Question: I'm trying to show a graph in openERP with two fields:
this is the View.XML :
'''
<record model="ir.ui.view" id="id_view_contact">
<field name="name">test.base.graph.view1</field>
<field name="model">test.base</field>
<field name="type">graph</field>
<field name="arch" type="xml">
<graph string="contacts" type="bar" >
<field name="code"/>
<field name="value" operator="*"/>
</graph>
</field>
</record>
'''
and this is the python file of the module:
'''
'code':fields.char("Code",size=64, required=True),
'value':fields.char("Name",size=128, required=True),
'''
but when showing the graph, openerp get just the , and show 0 for all the
this is what showing openerp:

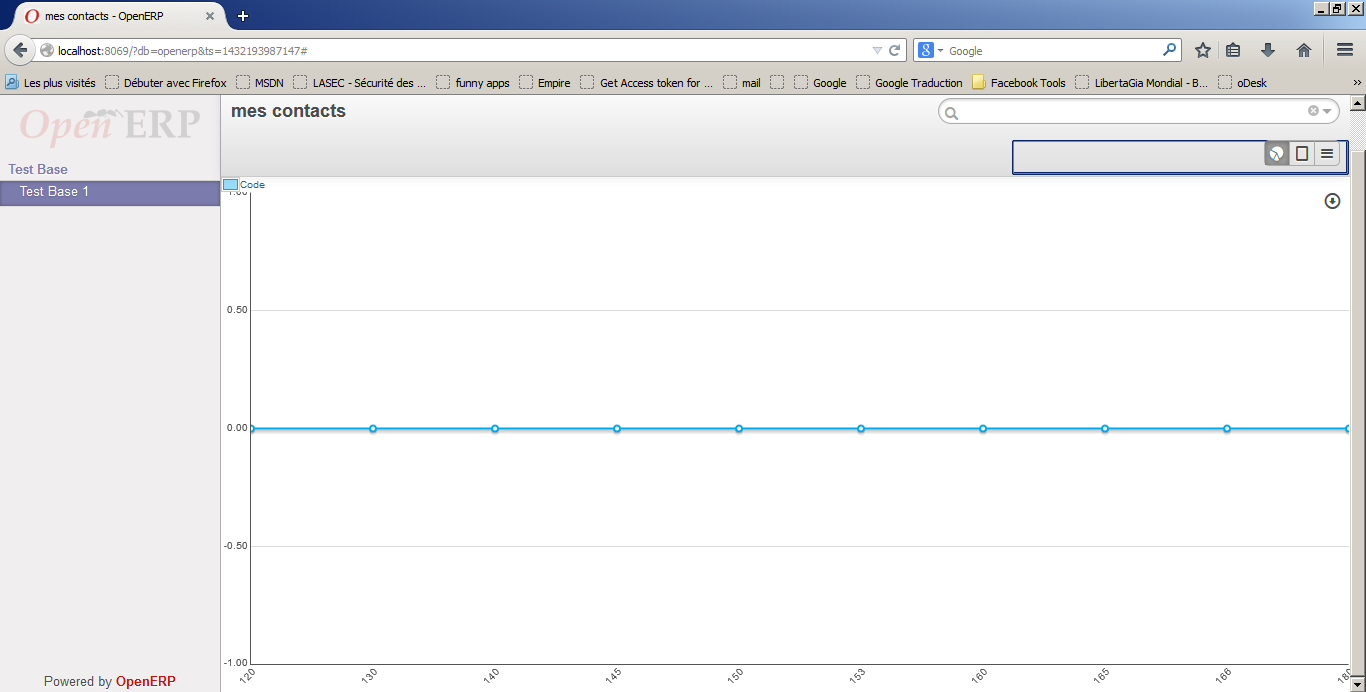
Answer: I correct this problem by changing the type of the fields from char to integer
'''
'code':fields.integer("Code",size=64, required=True),
'value':fields.integer("Name",size=128, required=True),
'''
I hope that help some one.